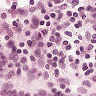
Metastatic tissue present: no